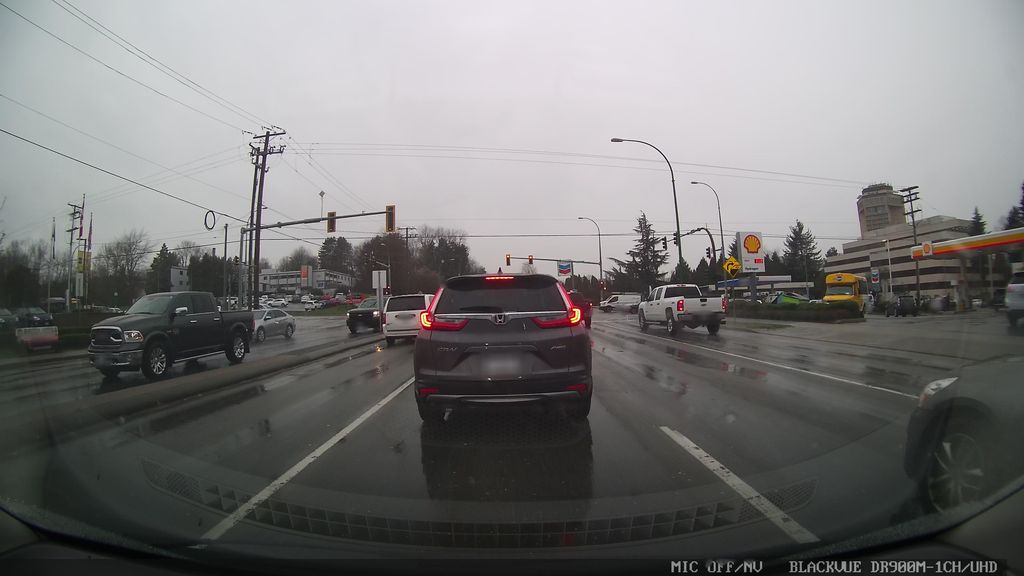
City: vancouver